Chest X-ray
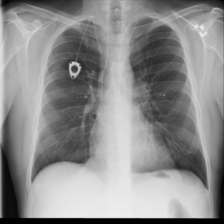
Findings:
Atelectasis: negative
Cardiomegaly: negative
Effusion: negative
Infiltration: negative
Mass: negative
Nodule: negative
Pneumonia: negative
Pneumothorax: negative
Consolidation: negative
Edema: negative
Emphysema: negative
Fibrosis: negative
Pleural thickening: positive
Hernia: negative